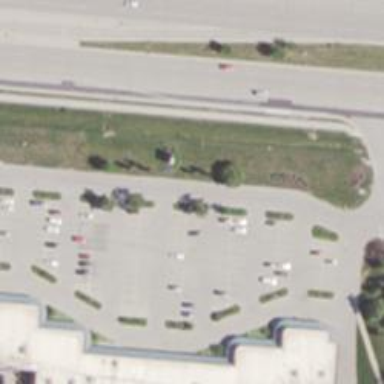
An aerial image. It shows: Retail area.